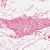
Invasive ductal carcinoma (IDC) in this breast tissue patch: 0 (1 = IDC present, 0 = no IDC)